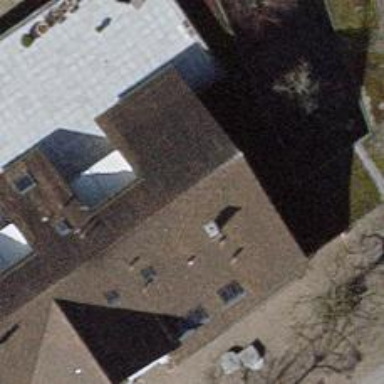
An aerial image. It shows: Library.